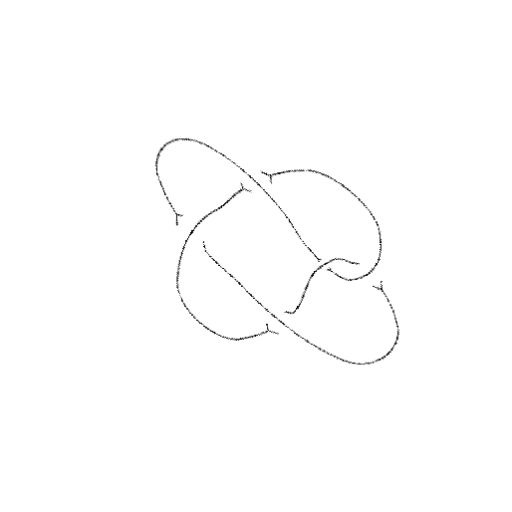
Crossing number: 5